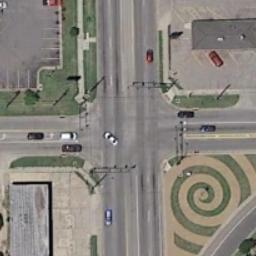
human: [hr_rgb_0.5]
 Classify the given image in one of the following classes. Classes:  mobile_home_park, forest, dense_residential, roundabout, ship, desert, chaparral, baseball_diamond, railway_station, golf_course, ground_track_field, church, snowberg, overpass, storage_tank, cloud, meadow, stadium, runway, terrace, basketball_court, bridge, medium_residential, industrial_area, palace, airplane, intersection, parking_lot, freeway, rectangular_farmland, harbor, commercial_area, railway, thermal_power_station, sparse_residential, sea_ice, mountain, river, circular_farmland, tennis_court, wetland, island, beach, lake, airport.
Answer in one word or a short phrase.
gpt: intersection